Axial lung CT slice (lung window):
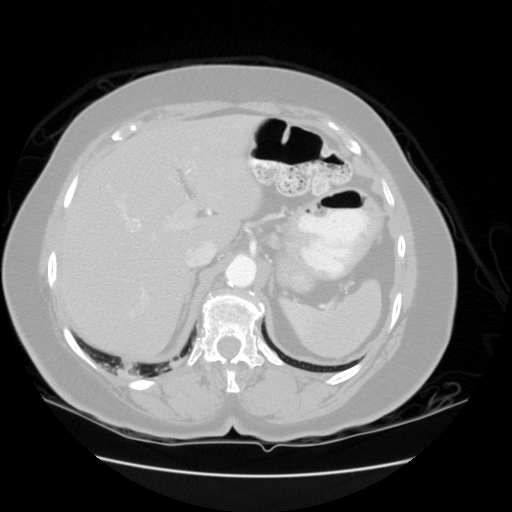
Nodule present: no